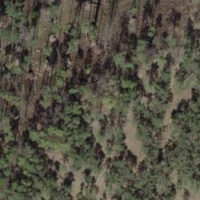
EUNIS habitat code: 44
Species observed at this site:
Pholidoptera griseoaptera
Ophrys insectifera
Omocestus rufipes
Nemobius sylvestris
Chorthippus biguttulus
Gymnadenia conopsea
Cephalanthera longifolia
Euthystira brachyptera
Tettigonia viridissima
Phaneroptera falcata
Platanthera bifolia
Pseudochorthippus parallelus
Vanessa cardui
Melanargia galathea
Gryllus campestris
Lacerta agilis
Gomphocerippus rufus
Neottia ovata